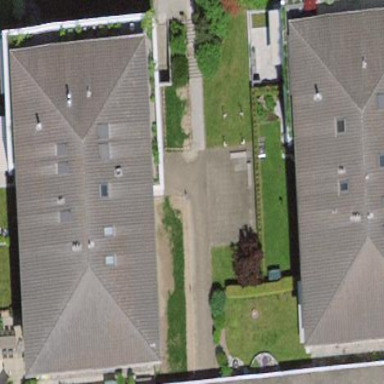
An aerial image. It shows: Image showing building with apartments.